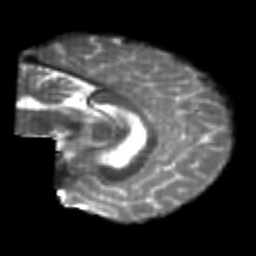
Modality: T2w
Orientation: sagittal
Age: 24
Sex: female
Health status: healthy
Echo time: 0.074 s